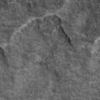
Label: not_dusty